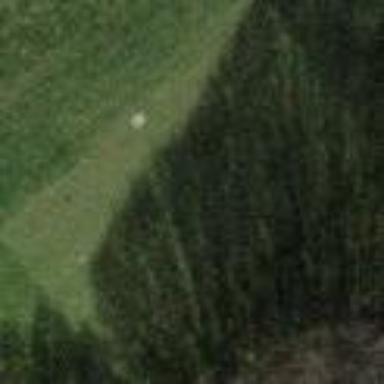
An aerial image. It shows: Golf tee on grassy land.